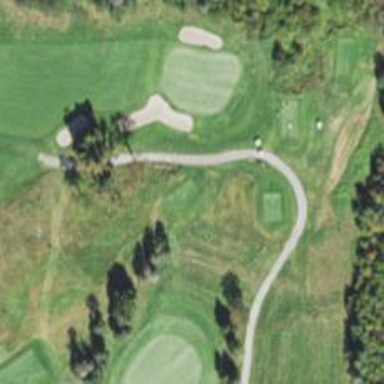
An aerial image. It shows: Grass area designated as golf tee.